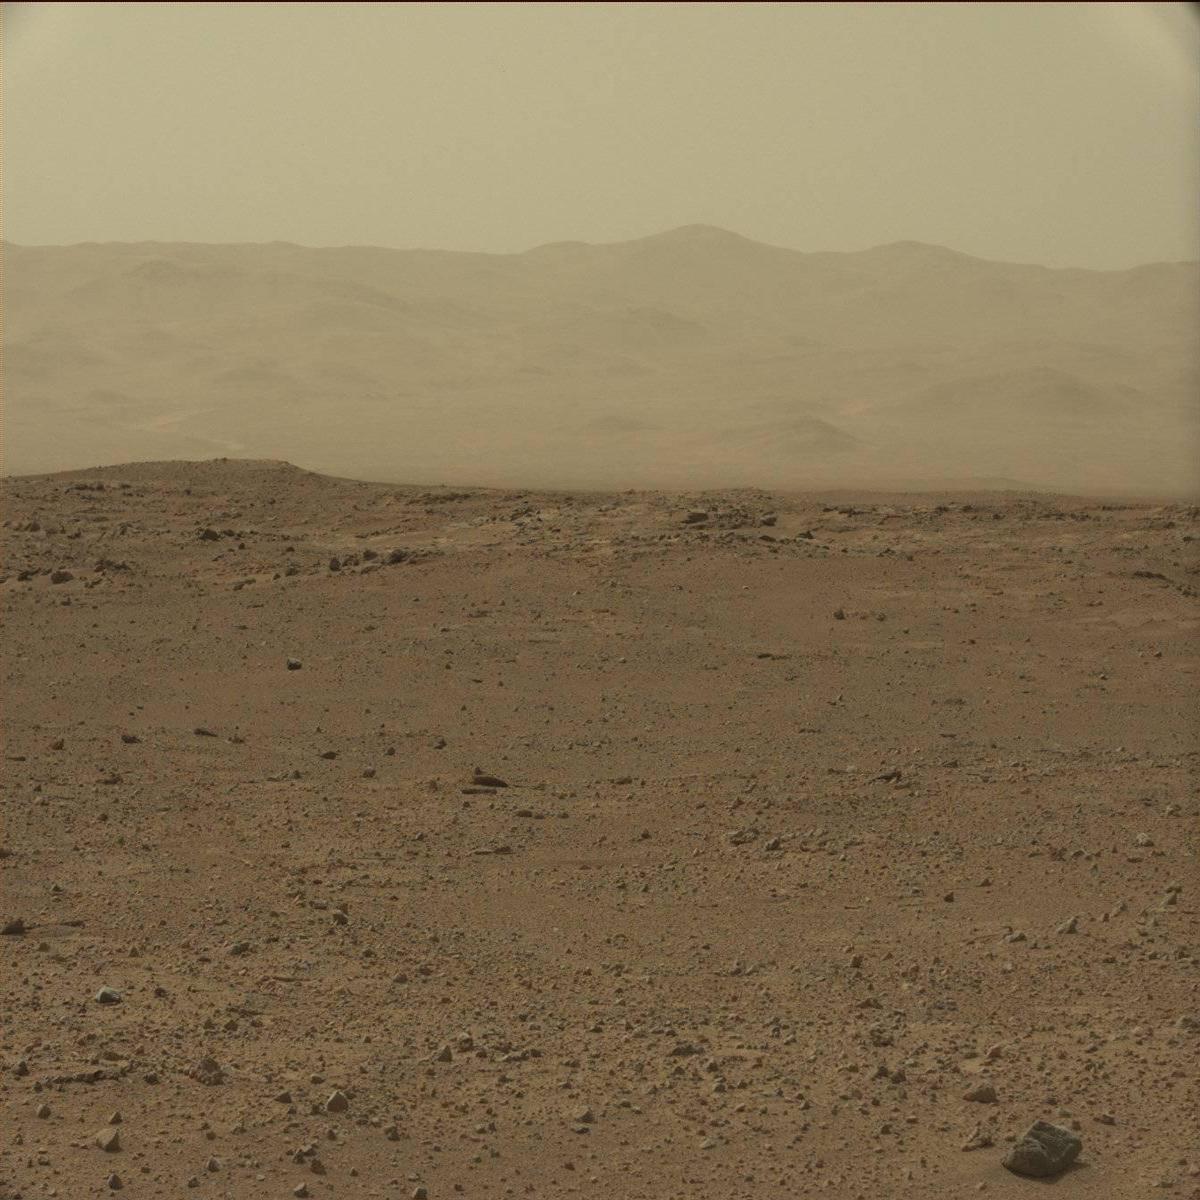
Terrain classes present: Bedrock, Ridge, Rock, Sand / Soil, Sky